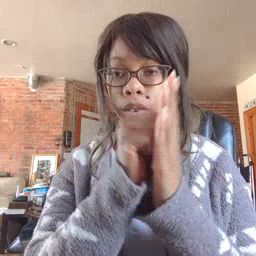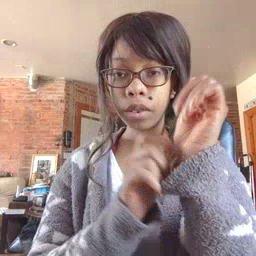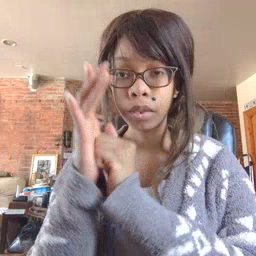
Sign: mitten